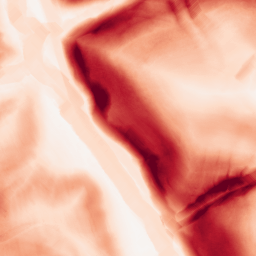
Category: morphological
Decomposition family: morphological_gradient
Decomposition parameters: size: 10
shape: diamond
Upsampling method: quintic
Upsampling parameters: scale: 4
Upsampling scale: 4